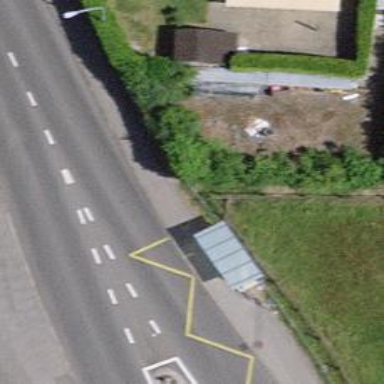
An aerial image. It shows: Asphalt platform for public transport with shelter.